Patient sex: M
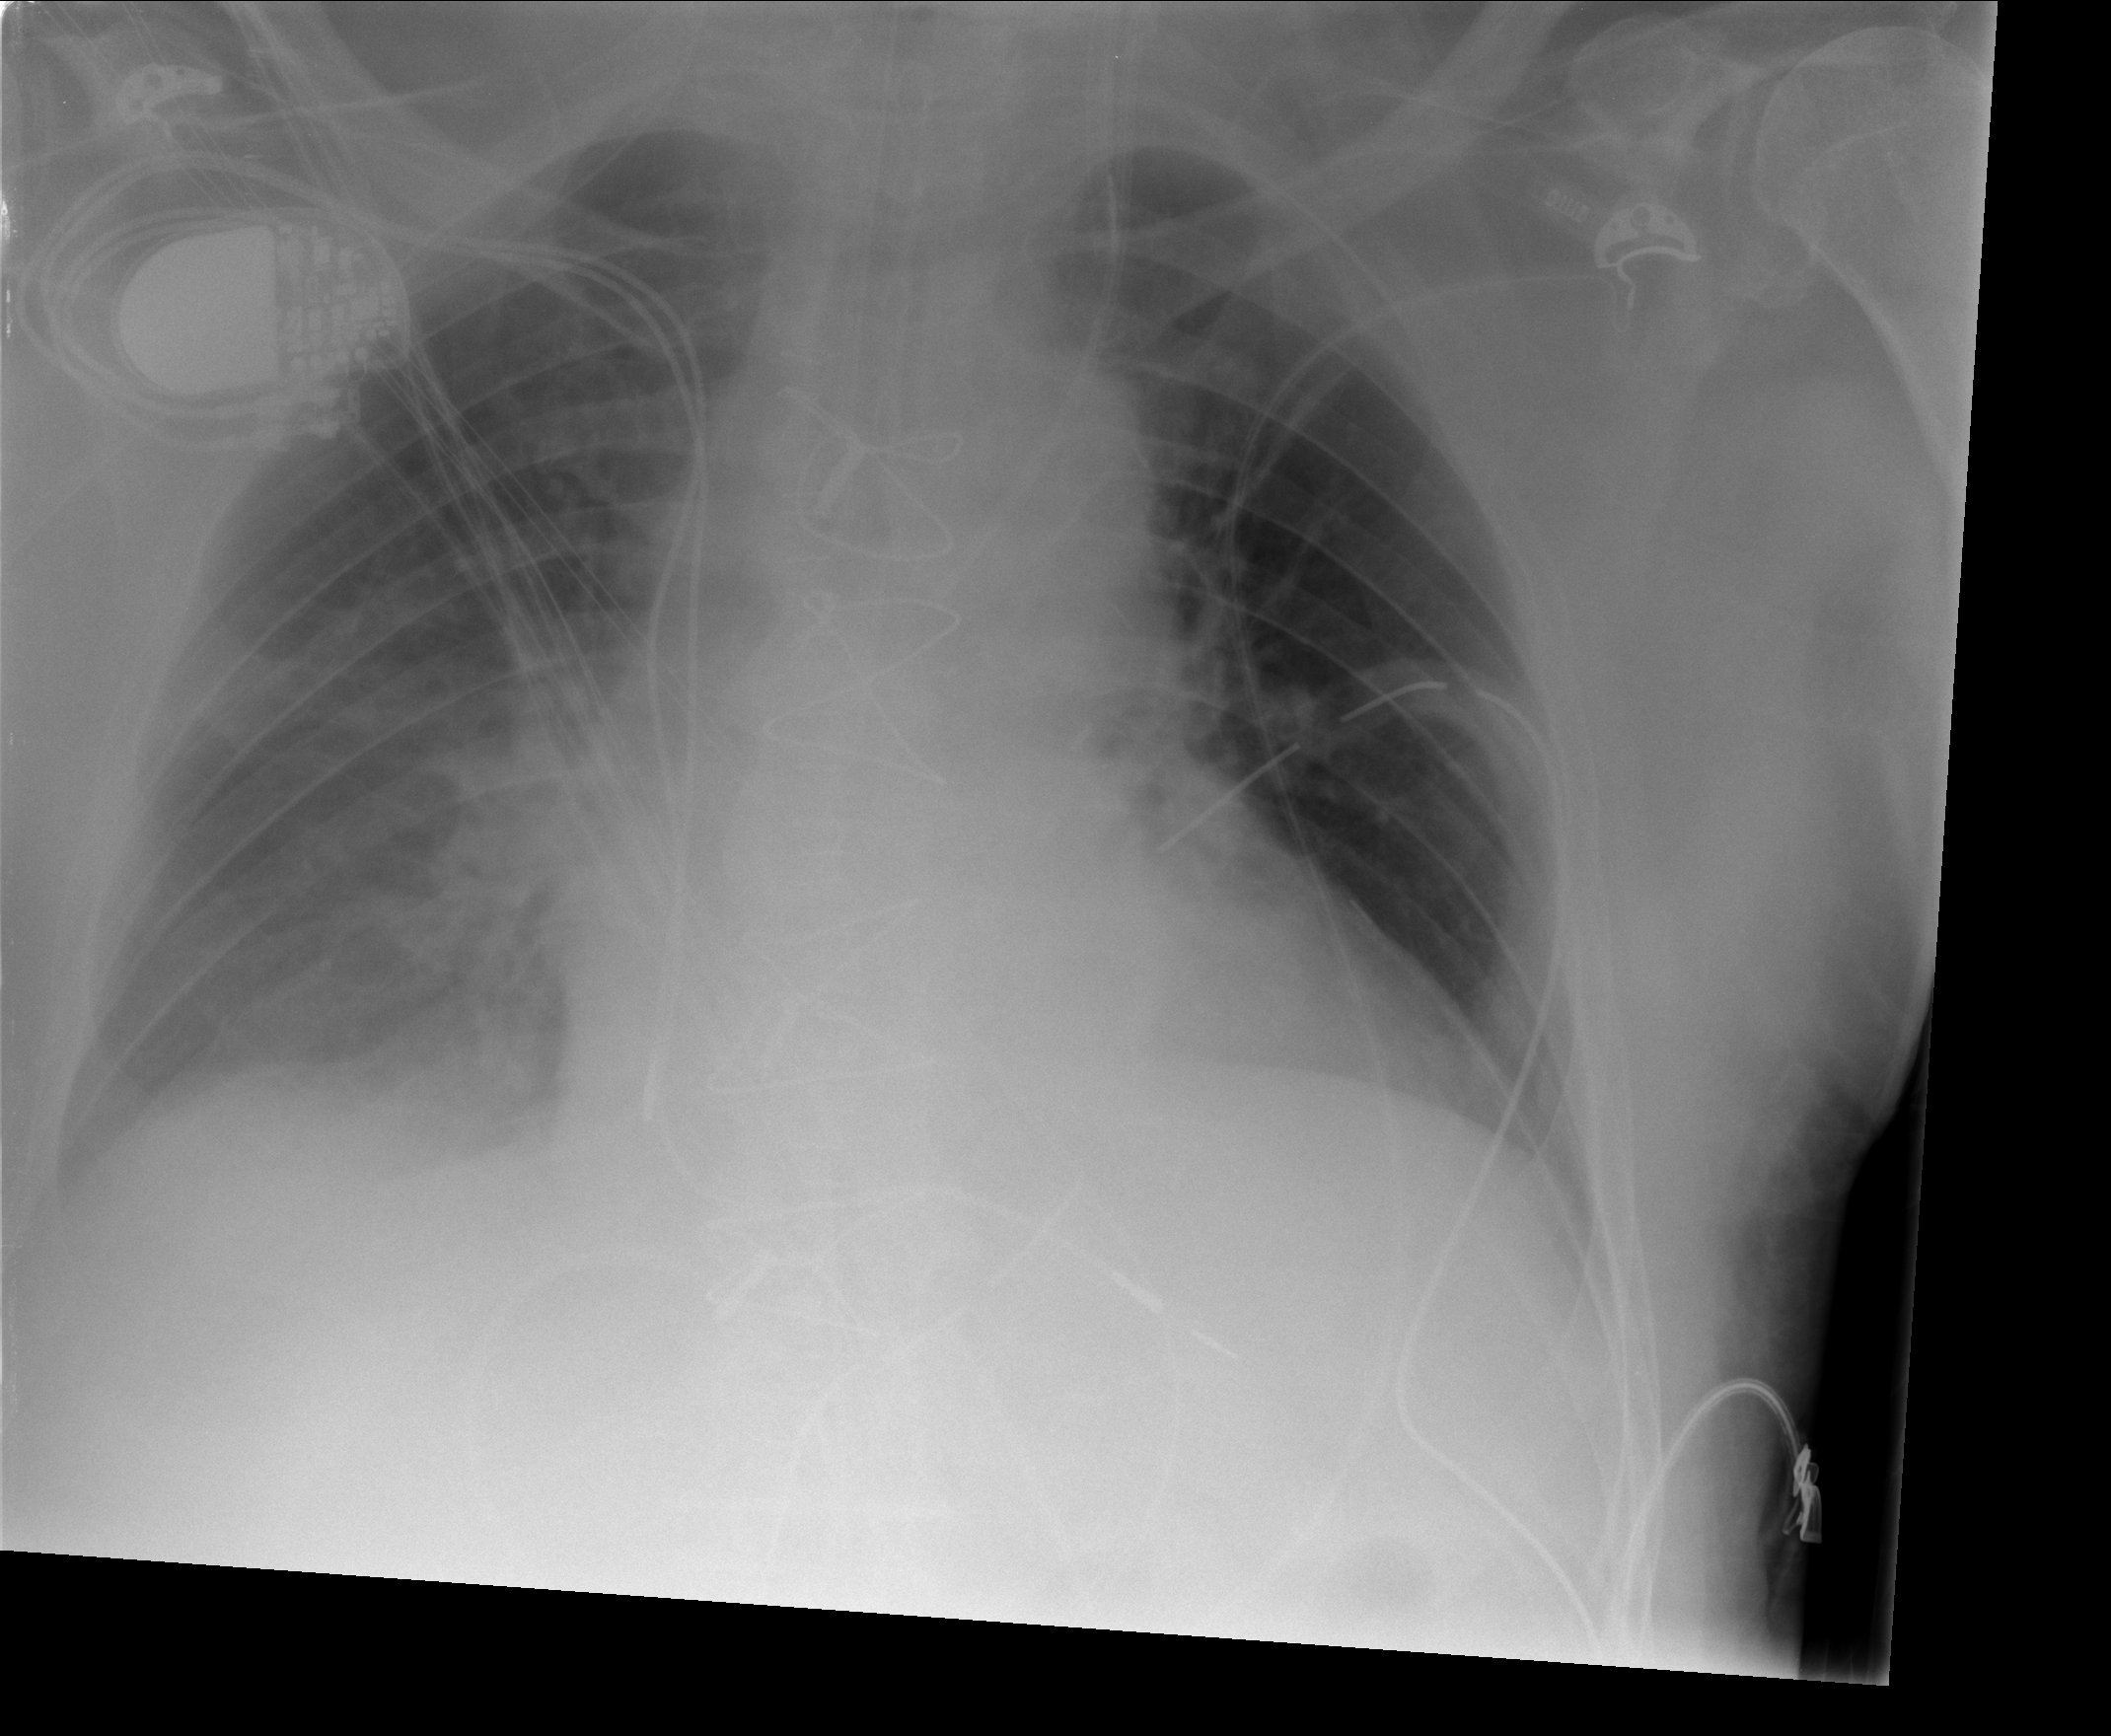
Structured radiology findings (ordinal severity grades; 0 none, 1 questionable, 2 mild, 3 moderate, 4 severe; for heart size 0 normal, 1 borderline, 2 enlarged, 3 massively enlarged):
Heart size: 2
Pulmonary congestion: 2
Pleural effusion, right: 2
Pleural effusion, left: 1
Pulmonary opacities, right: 2
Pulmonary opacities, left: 0
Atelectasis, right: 2
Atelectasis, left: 1